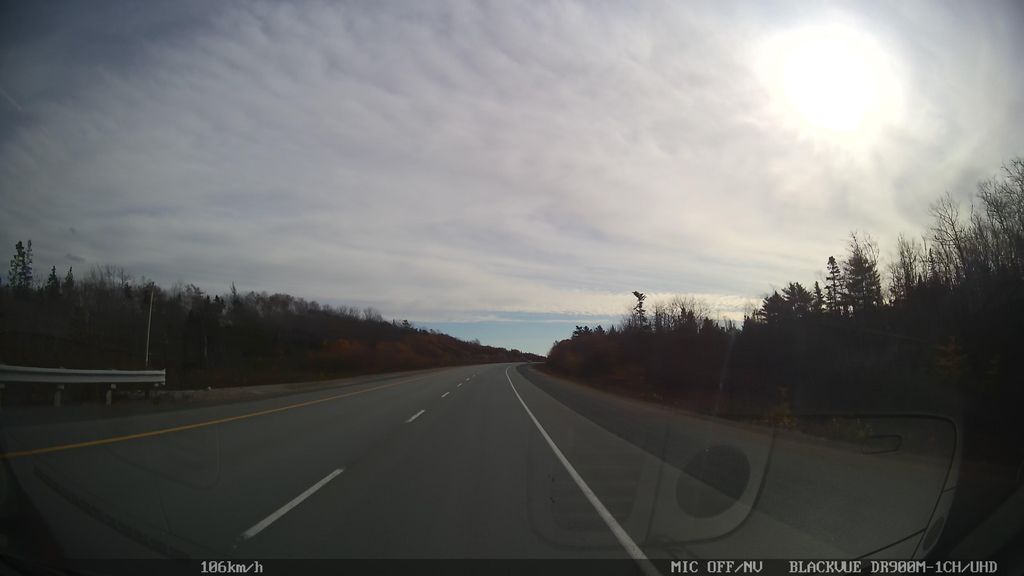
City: halifax